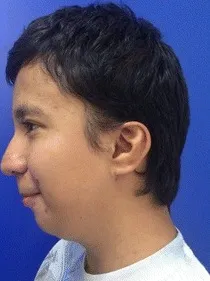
B. Posteriorly rotated ears and prominent antihelix.
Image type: medical_photograph (oral_photograph)